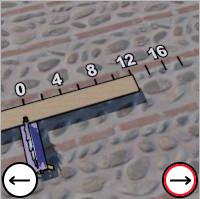
Task: length
Answer: 12
First scale value: 4.0